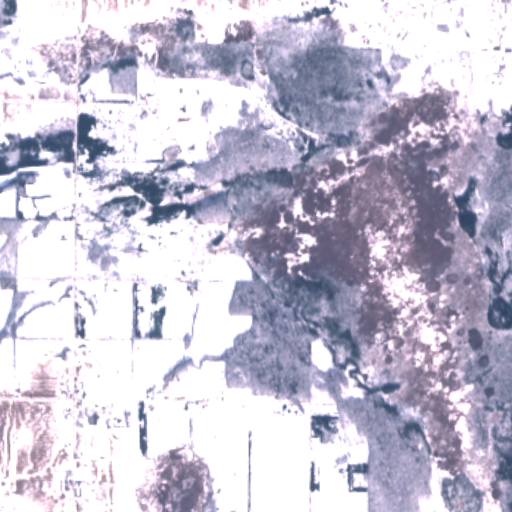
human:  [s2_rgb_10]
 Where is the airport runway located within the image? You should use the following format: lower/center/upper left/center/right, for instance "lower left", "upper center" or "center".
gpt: The airport runway is located in the lower center of the image.
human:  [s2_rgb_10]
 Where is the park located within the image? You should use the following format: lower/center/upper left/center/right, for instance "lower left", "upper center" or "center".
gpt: There is no park in the image.